Interaction volume radius: 10 \u00c5
Interaction volume height: 15 \u00c5
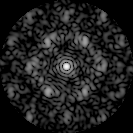
Disorder parameter: 0.6276